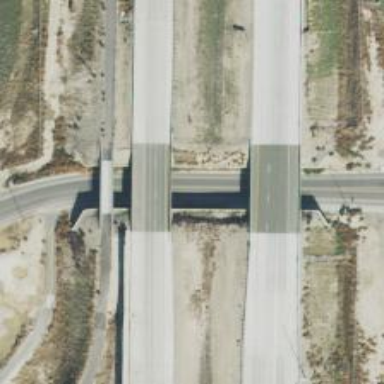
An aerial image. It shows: Asphalt bridge that is part of trunk highway with expressway features.